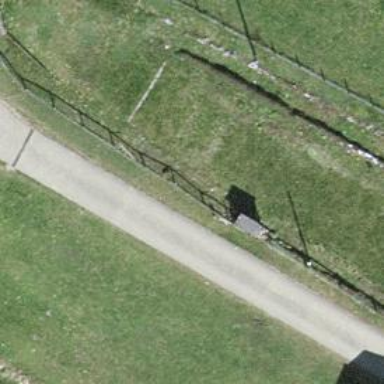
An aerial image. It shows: Isolated dwelling in the countryside.